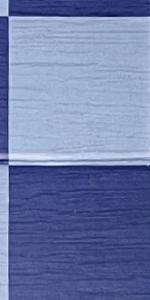
Label: Empty